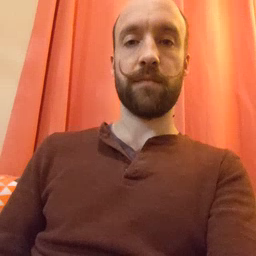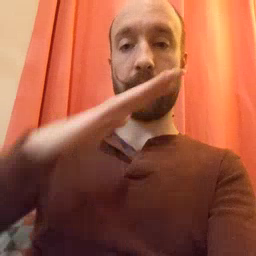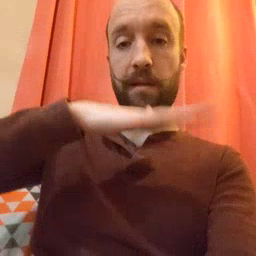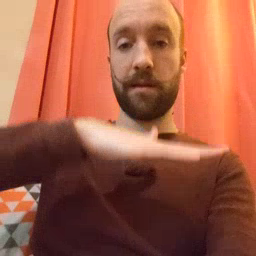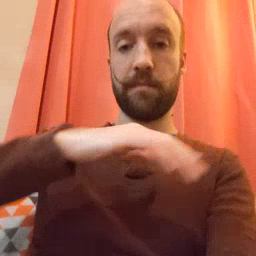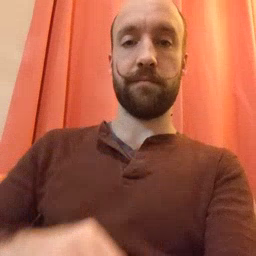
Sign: table